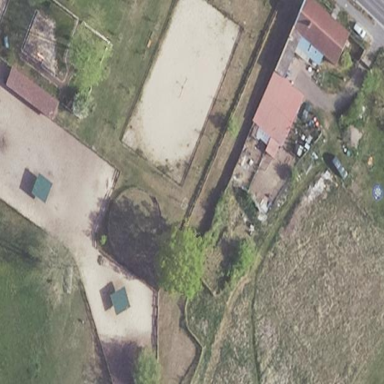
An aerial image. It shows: Equestrian sport pitch with sandy surface.